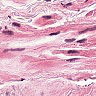
Metastatic tissue present: no